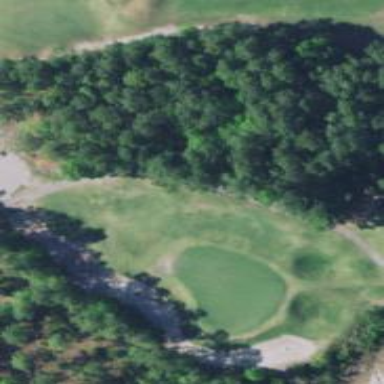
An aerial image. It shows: Sandy area is golf bunker.